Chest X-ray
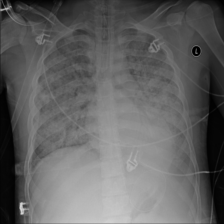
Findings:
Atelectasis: negative
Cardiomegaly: negative
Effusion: negative
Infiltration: positive
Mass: negative
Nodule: negative
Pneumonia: negative
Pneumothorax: negative
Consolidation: negative
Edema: negative
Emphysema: negative
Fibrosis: negative
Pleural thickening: negative
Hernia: negative